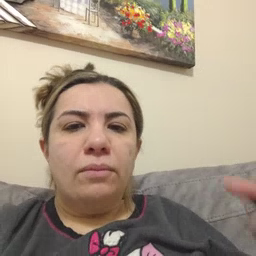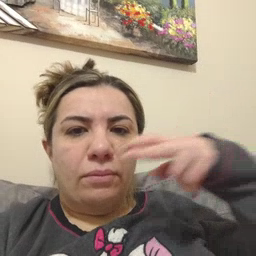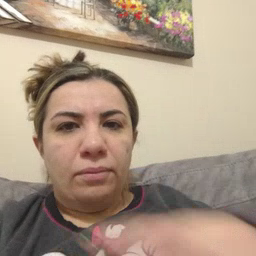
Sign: cut